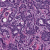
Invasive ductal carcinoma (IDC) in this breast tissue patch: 1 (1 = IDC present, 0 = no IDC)